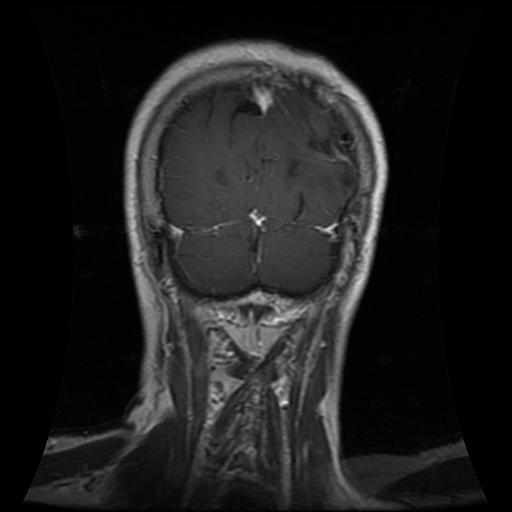
Label: glioma